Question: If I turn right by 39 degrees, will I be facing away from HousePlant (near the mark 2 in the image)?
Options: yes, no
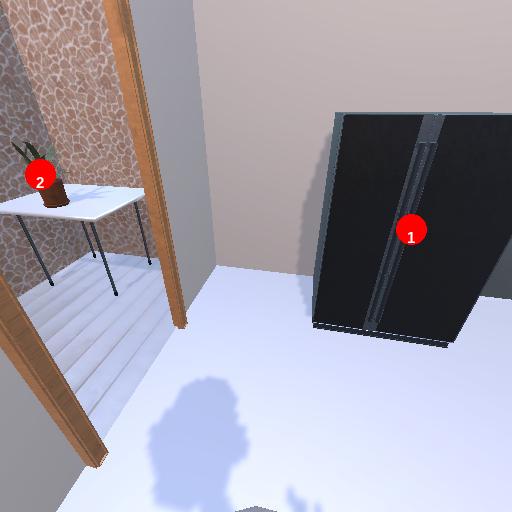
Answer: yes